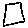
Label: square